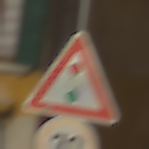
Verkehrszeichen: Lichtzeichenanlage
Zusatzzeichen unten: Geschwindigkeit70
Umgebung: Outdoor, Urban
Tageszeit: MorningAfternoon
Wetter: Clear
Licht: Natural
Jahreszeit: NotSpecified
Kontrast: HighContrast